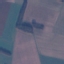
Land use / land cover: AnnualCrop